Interaction volume radius: 10 \u00c5
Interaction volume height: 20 \u00c5
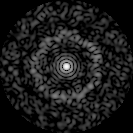
Disorder parameter: 0.8288